Question: <URL> im getting this error when using your code
'''
Dim answer As Integer
answer = MsgBox("Adoeoaaoe?", vbYesNo + vbQuestion, "Adoe")
If answer = vbYes Then
ActiveSheet.PageSetup.PrintArea = "A1:N27"
ActiveWindow.SelectedSheets.PrintOut
Else
'End
End If
End Sub
'''
need the macro to print areas that are field within range A1:N27 and delete blank can someone solve it?
Due to my fault there where three problems that FaneDuru has found with my workbook that his code didn't worked with my workbook
1. The rows to be hide/deleted are not empty. They contains formulas...
2. The result of formula on column D:D is "".
3. The worksheet in discussion is protected, but without a password
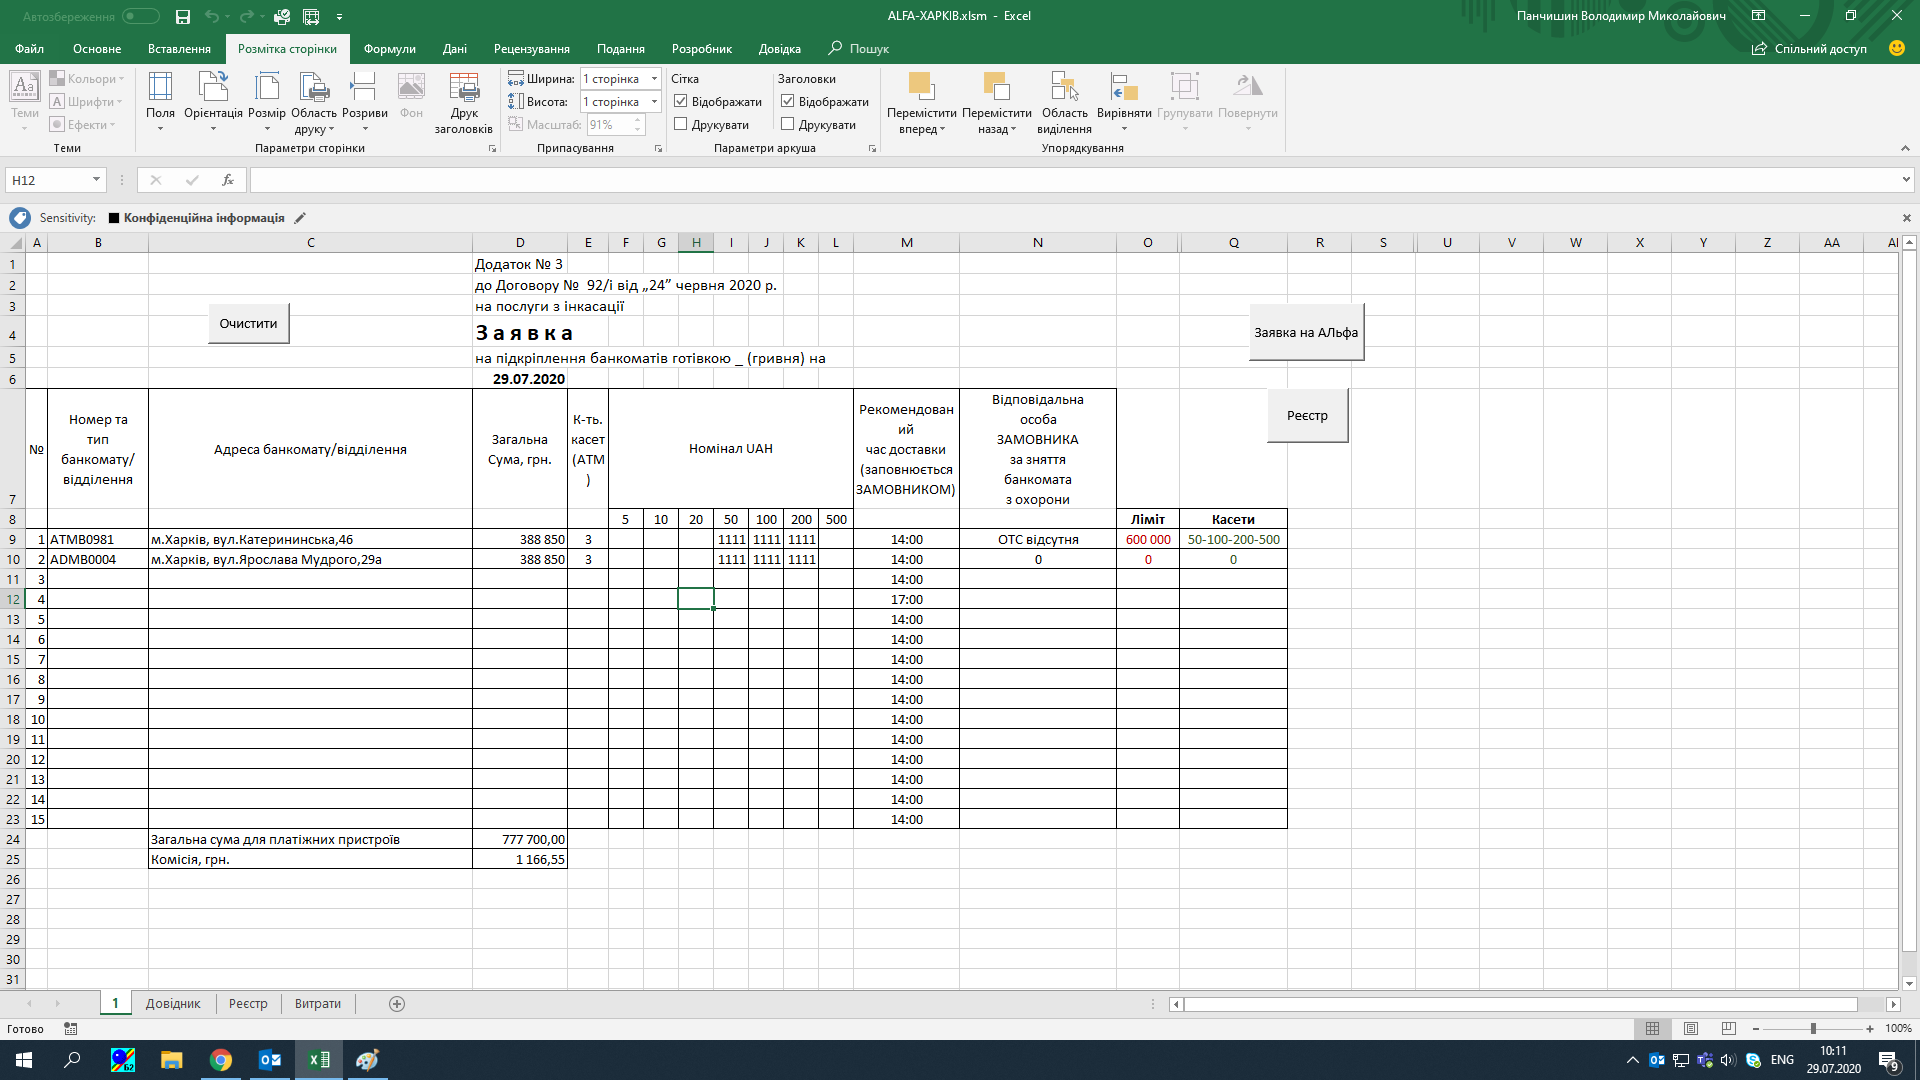
Answer: Try the next code, please. It will hide the rows being empty on the range B:L, print and then un-hide them. The updated code is done according to your last specifications (there are formulas in the 'empty' rows, in column D:D the formula result is "" and the worksheet is protected, but without a password):
'''
Sub testRemoveRowsPrintAreaSet()
Dim sh As Worksheet, lastRow As Long, rngDel As Range, i As Long
Set sh = ActiveSheet
lastRow = sh.Range("C" & Rows.Count).End(xlUp).Row
For i = 9 To lastRow
Debug.Print WorksheetFunction.CountBlank(sh.Range("B" & i & ":L" & i))
If WorksheetFunction.CountBlank(sh.Range("B" & i & ":L" & i)) = 10 Then
If rngDel Is Nothing Then
Set rngDel = sh.Range("M" & i)
Else
Set rngDel = Union(rngDel, sh.Range("M" & i))
End If
End If
Next i
If Not rngDel Is Nothing Then
sh.Unprotect
rngDel.EntireRow.Hidden = True
End If
sh.PageSetup.PrintArea = "A1:N" & lastRow
ActiveWindow.SelectedSheets.PrintOut
rngDel.EntireRow.Hidden = False
sh.Protect
End Sub
'''
Please, confirm that it work as you need.